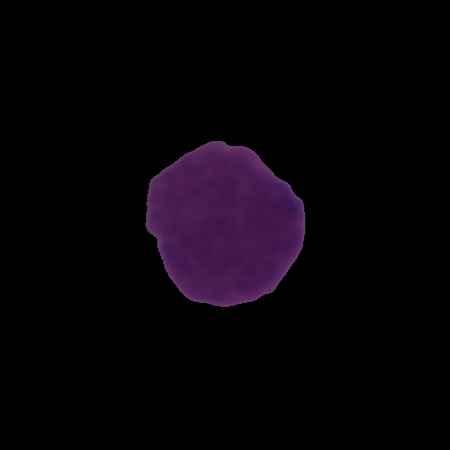
Label: healthy